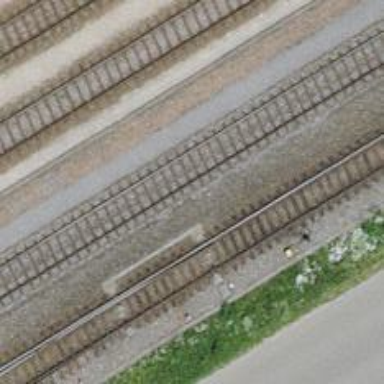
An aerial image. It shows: Single railway spur track.